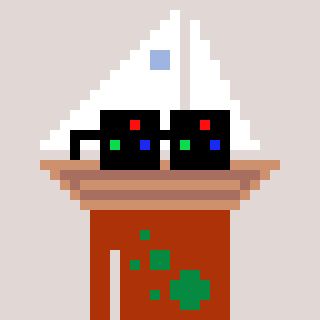
a pixel art character with square black sunglasses, a sailboat-shaped head and a hotbrown-colored body on a warm background